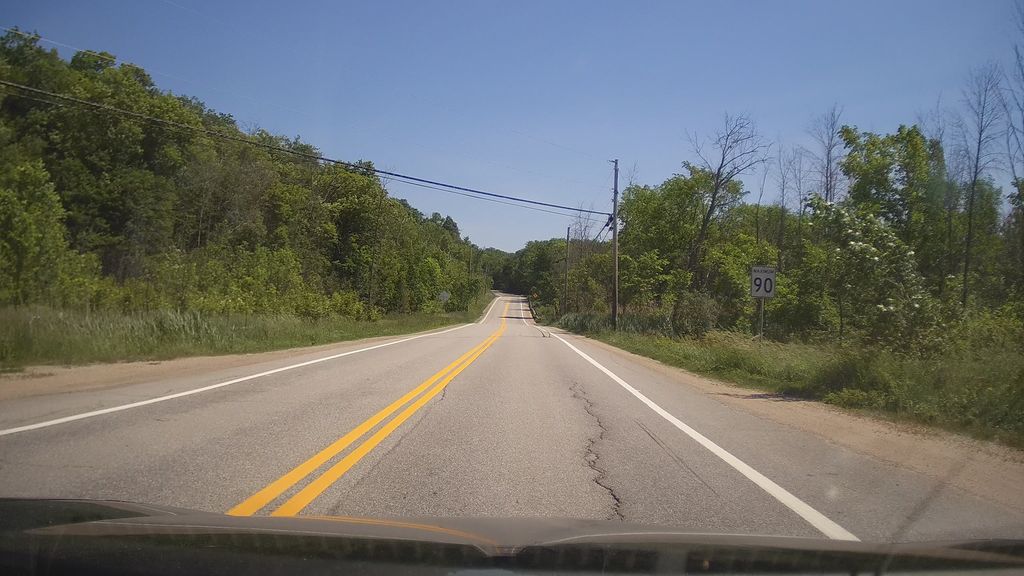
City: ottawa-gatineau